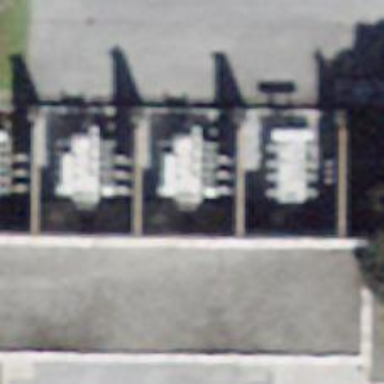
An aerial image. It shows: Transformer is shown.